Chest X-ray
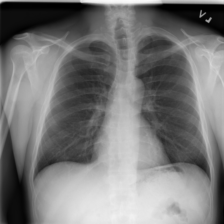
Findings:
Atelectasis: negative
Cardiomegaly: negative
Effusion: negative
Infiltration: negative
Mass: negative
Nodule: negative
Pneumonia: negative
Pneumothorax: negative
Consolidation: negative
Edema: negative
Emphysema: negative
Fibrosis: negative
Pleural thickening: negative
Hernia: negative